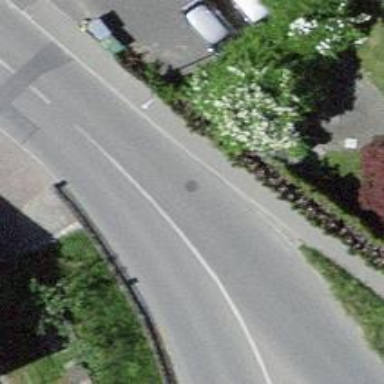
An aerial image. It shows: Asphalt sidewalk.